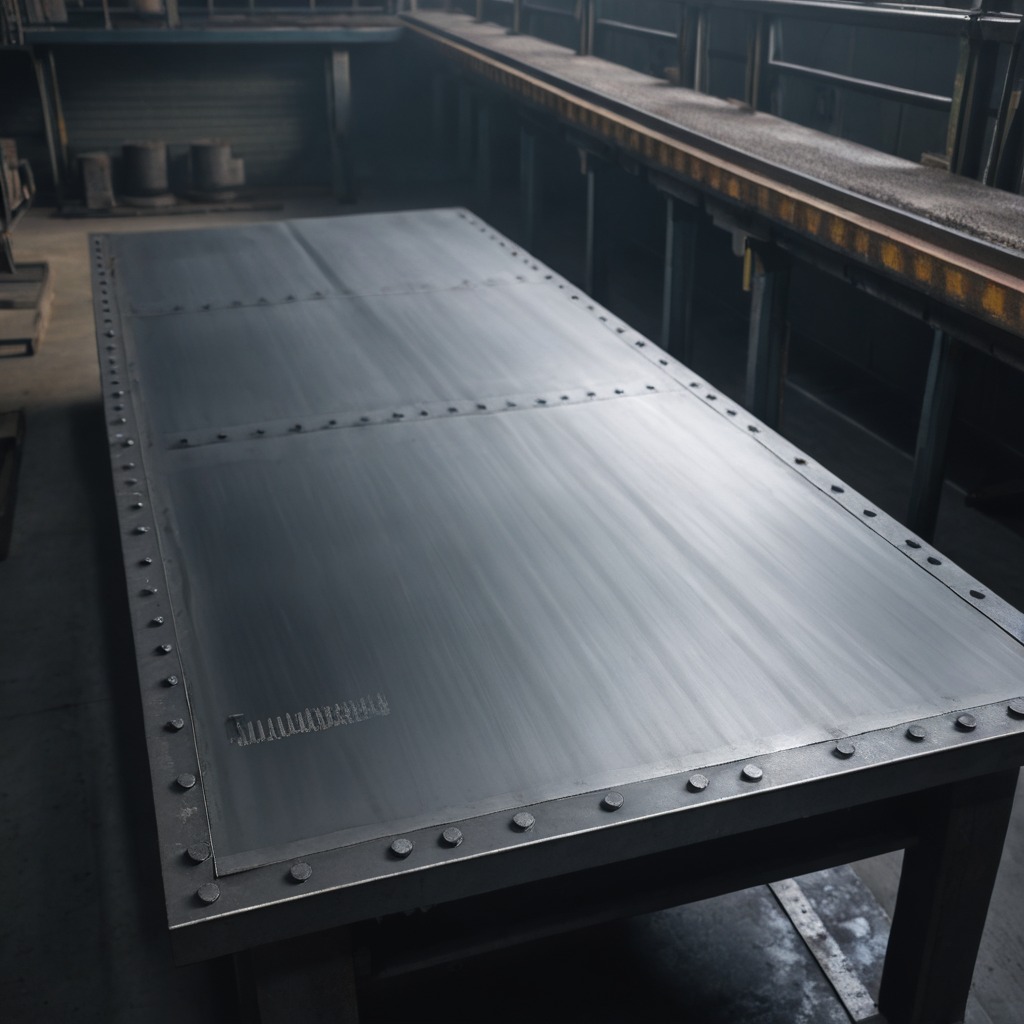
A coiled metal spring is lying on the cold steel table in a mining workshop.